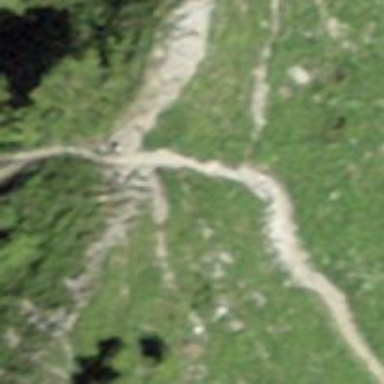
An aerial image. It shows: Mountain pass characterized as natural saddle.